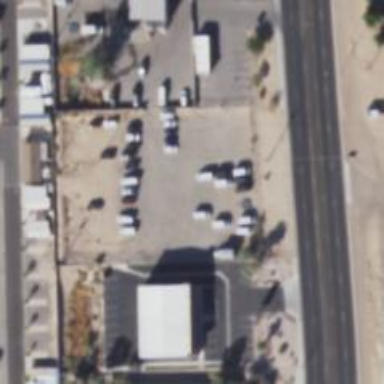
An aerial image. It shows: Car rental service.